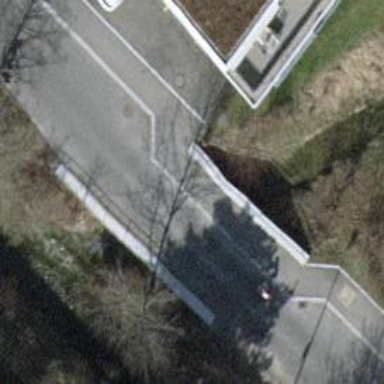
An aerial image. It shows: Sidewalk on asphalt footway bridge.